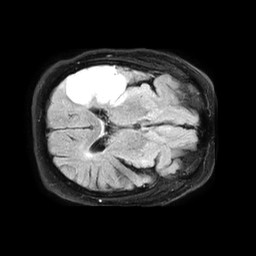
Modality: FLAIR
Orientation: axial
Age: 60
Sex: female
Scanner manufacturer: philips
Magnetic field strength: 1.5 T
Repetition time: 6 s
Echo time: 0.1029 s